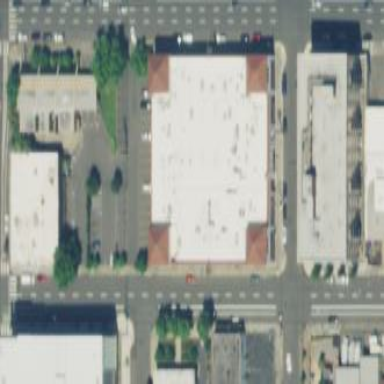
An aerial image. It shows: Historic commercial building.